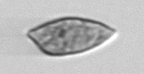
Label: Prorocentrum_dentatum